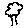
Label: tree